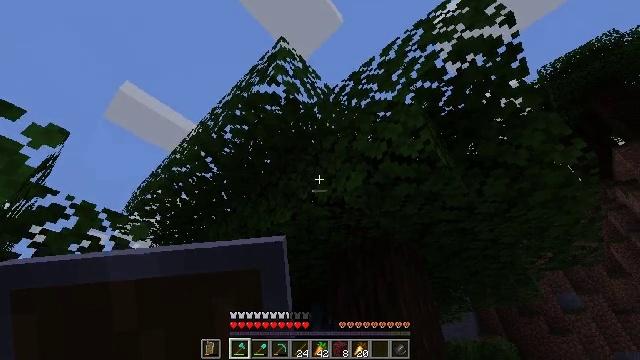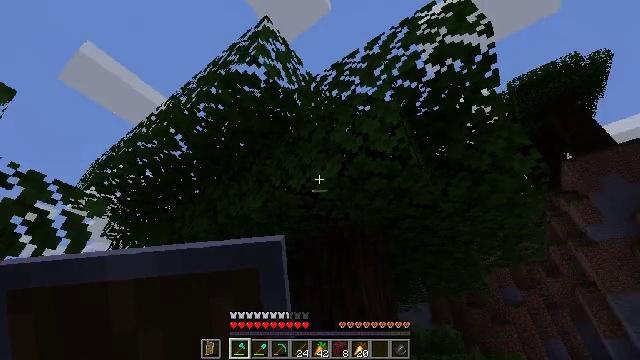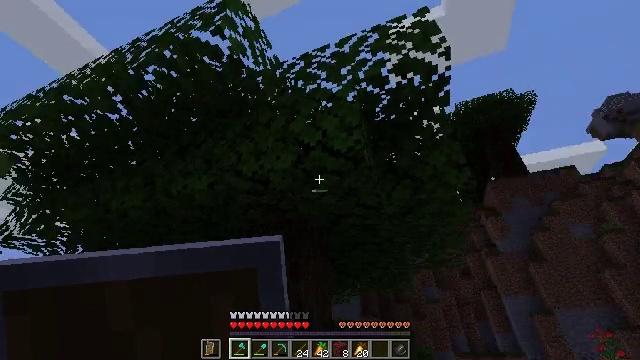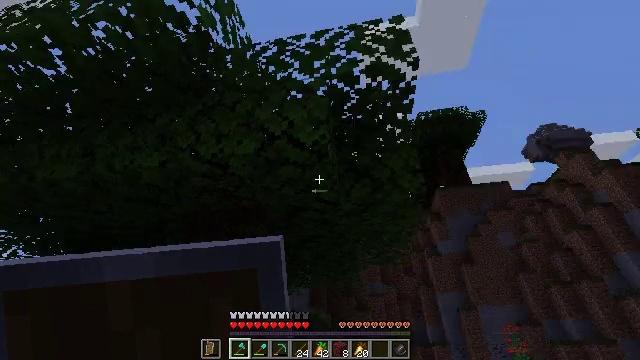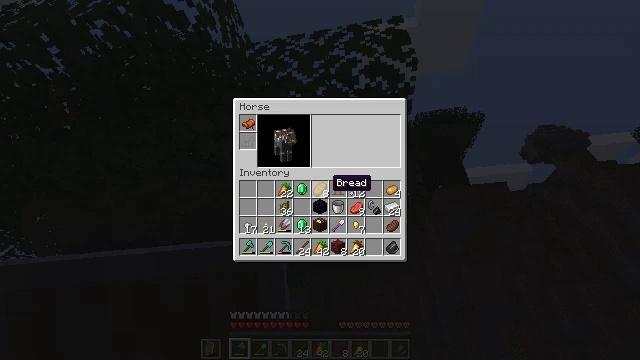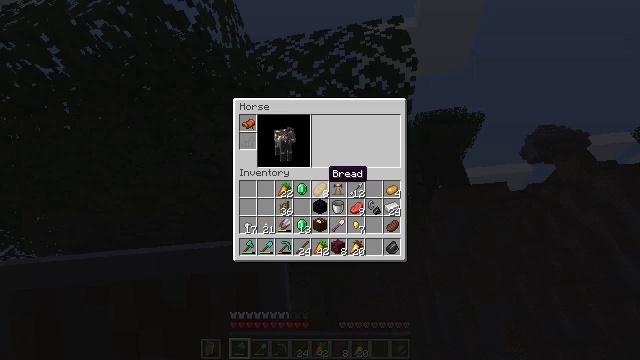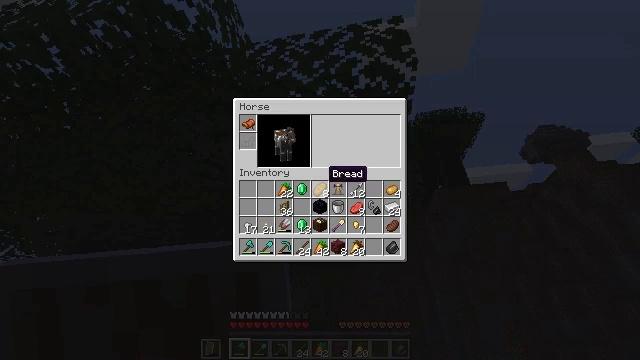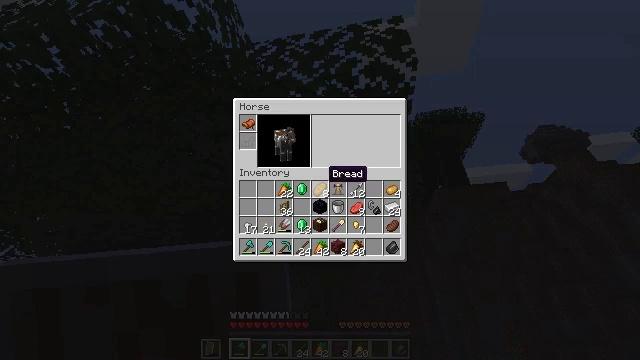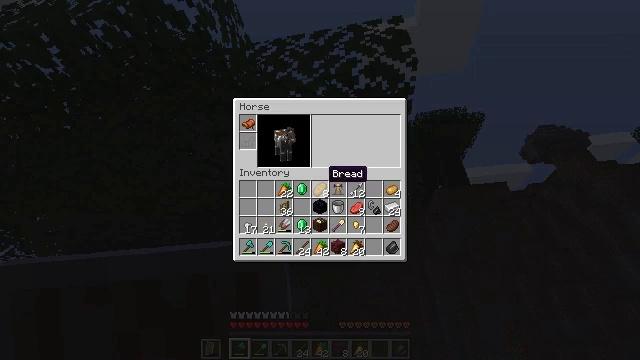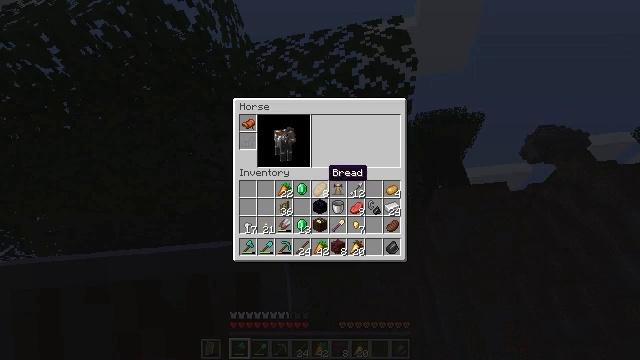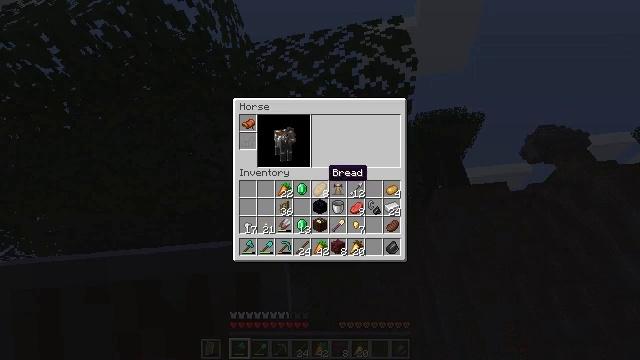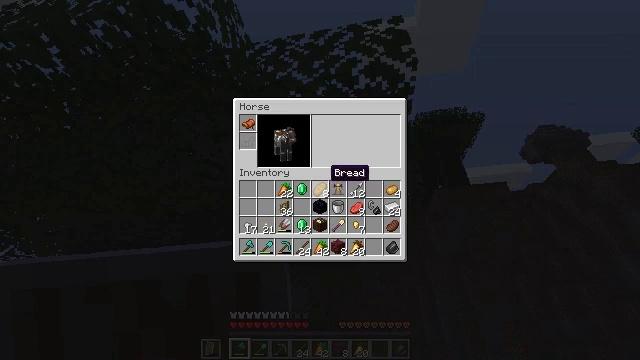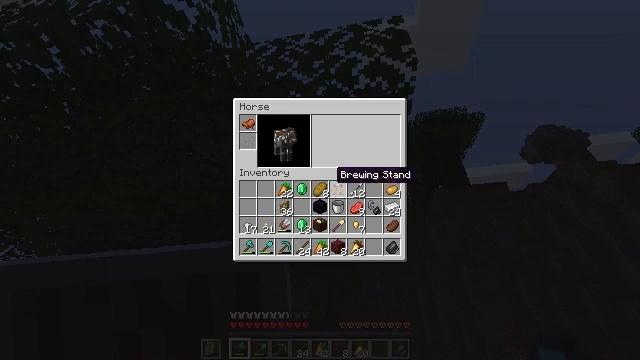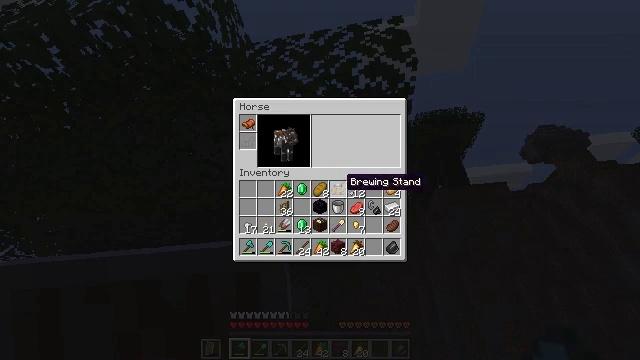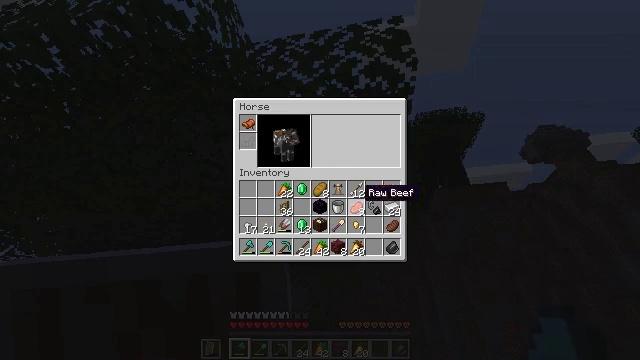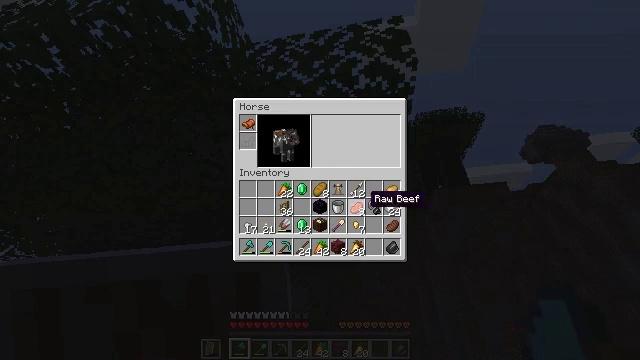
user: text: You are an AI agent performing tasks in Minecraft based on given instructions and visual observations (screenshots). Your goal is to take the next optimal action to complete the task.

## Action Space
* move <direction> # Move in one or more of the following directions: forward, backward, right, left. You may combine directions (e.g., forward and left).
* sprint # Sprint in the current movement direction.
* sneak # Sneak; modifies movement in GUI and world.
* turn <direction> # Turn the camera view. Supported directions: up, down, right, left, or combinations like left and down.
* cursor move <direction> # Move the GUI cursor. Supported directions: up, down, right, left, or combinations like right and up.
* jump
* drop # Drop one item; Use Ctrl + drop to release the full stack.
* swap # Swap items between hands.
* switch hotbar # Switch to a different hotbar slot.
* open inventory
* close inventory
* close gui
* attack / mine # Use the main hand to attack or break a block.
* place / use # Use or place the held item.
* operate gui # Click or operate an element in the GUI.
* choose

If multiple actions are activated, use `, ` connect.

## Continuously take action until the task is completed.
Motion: motion action
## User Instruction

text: Harvest dark oak leaves for decorative purposes.
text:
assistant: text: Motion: turn right and down
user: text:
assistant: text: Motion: turn right and down
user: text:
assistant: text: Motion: turn right and down
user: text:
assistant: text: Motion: cursor move down
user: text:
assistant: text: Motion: cursor move up
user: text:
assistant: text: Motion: no_op
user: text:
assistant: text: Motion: sneak
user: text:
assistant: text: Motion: sneak
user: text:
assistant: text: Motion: sneak
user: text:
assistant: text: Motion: no_op
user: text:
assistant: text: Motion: no_op
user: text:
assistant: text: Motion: no_op
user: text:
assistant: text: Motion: cursor move right
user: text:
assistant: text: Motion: cursor move right and down
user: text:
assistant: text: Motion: no_op
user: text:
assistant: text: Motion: cursor move down
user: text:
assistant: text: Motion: cursor move right and down
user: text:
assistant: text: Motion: cursor move right and down
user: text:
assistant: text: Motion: cursor move right and down
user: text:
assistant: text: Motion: no_op
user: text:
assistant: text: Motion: sneak
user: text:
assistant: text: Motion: sneak, cursor move left and up
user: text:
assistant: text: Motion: sneak, cursor move left and up
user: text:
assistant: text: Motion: sneak, cursor move left and up
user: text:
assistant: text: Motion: sneak
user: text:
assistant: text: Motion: sneak
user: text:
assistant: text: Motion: sneak
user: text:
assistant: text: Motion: sneak
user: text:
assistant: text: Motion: sneak
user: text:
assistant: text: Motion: sneak